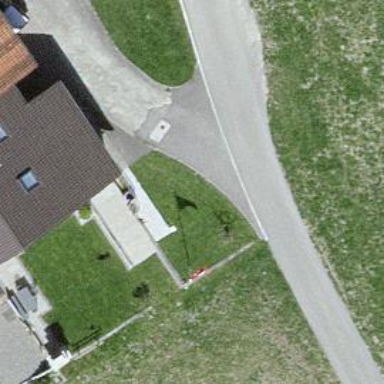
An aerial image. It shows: Driveway leading to service road.